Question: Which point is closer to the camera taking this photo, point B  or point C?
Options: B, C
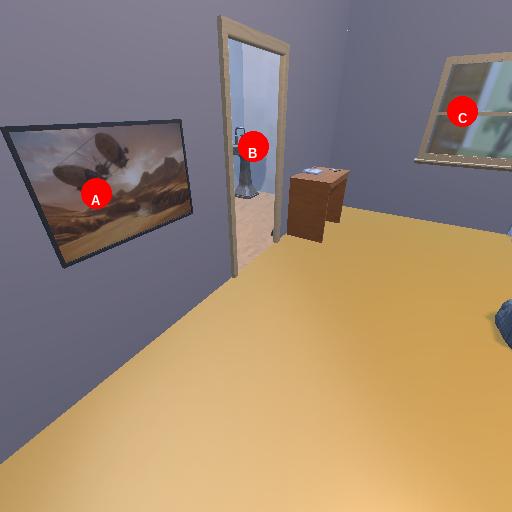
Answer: B